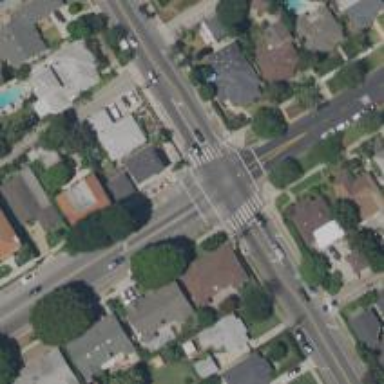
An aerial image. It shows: Footway crossing with zebra markings.